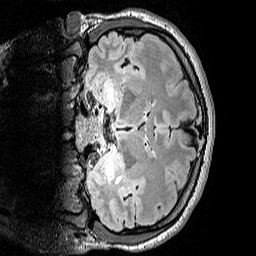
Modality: FLAIR
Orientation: coronal
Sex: male
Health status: ill
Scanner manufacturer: siemens
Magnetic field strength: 3 T
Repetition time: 5 s
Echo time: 0.388 s